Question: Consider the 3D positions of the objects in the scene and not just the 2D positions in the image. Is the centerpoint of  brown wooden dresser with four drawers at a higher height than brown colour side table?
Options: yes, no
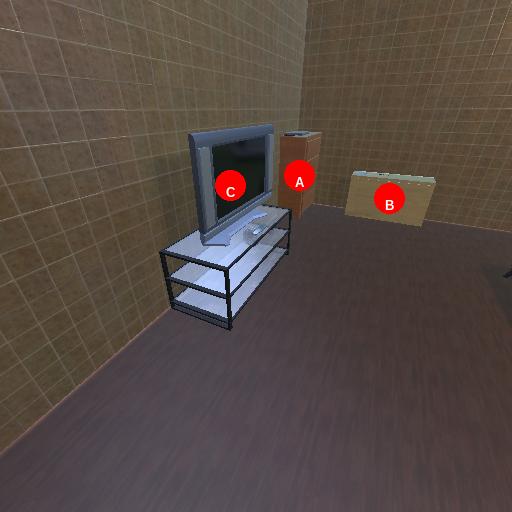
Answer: yes